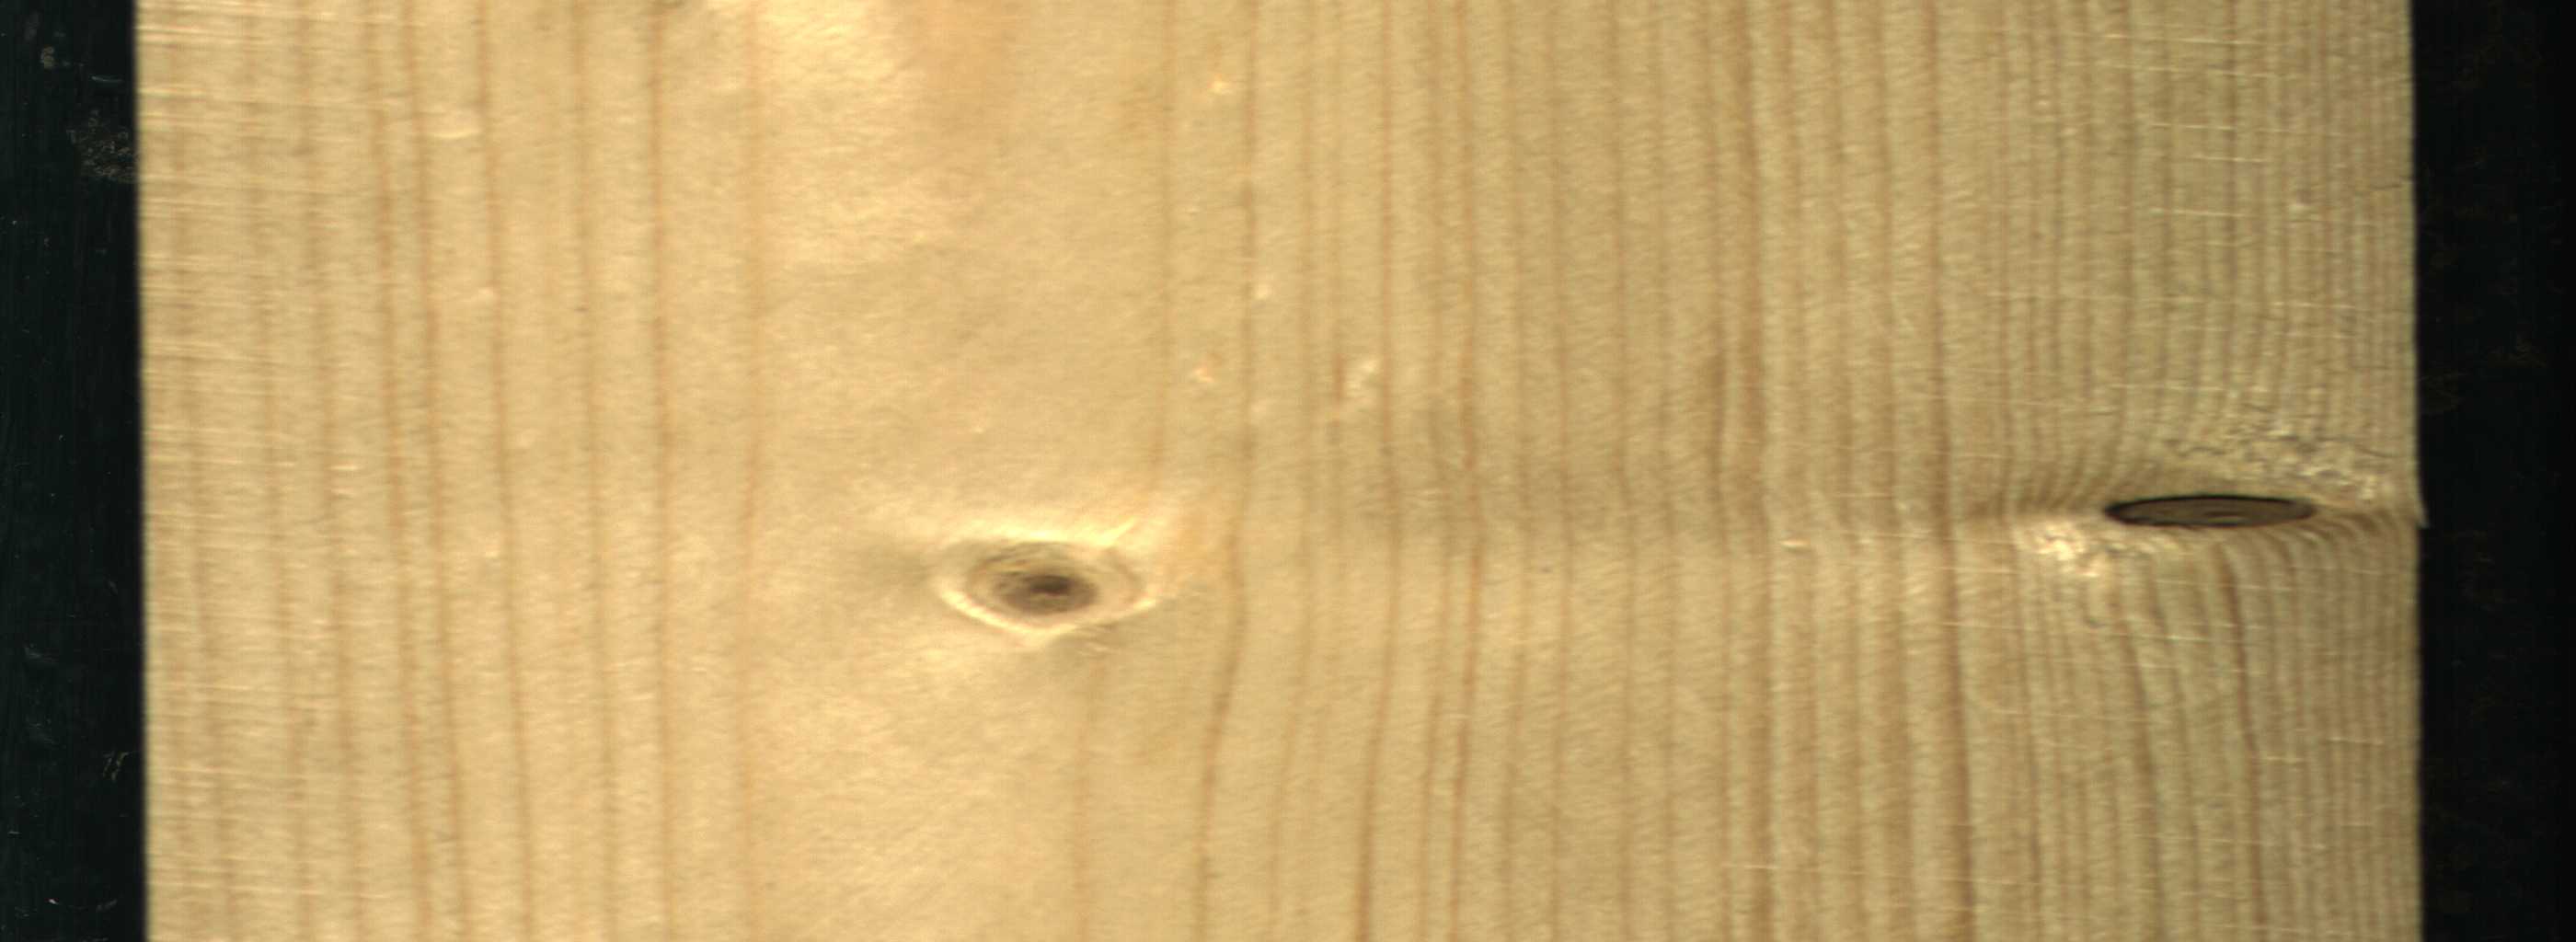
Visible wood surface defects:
Dead_Knot
Live_Knot